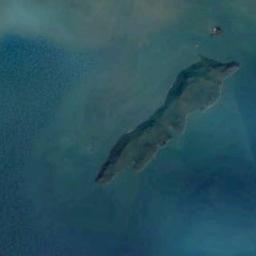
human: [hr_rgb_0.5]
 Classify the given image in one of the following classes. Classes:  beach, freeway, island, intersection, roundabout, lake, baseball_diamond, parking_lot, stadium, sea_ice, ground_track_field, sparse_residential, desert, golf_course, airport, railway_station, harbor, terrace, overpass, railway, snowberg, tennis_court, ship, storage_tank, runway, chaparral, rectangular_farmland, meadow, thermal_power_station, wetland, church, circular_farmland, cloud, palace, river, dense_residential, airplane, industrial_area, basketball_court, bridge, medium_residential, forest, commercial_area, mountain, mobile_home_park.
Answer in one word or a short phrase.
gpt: island